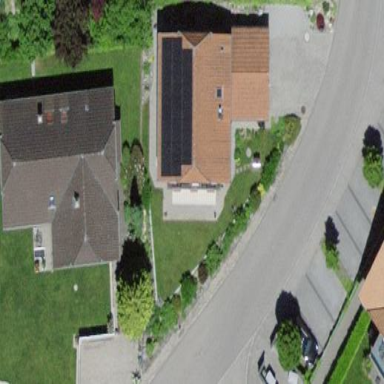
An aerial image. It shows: Detached building with half-hipped roof shape.